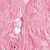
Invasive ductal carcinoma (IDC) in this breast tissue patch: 0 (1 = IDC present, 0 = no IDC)